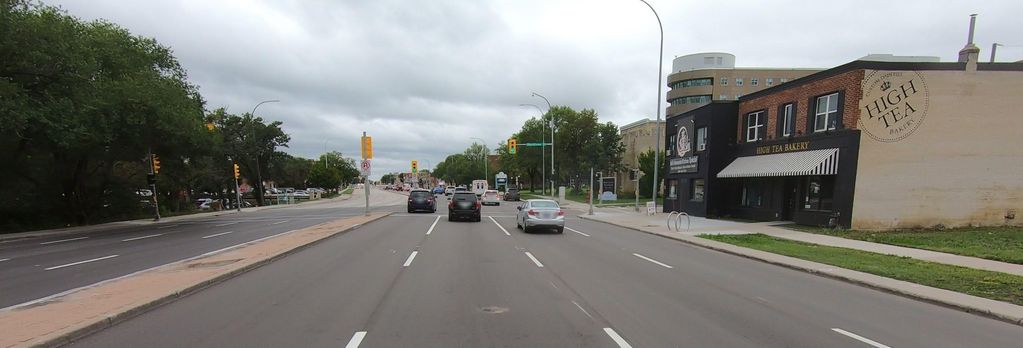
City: winnipeg